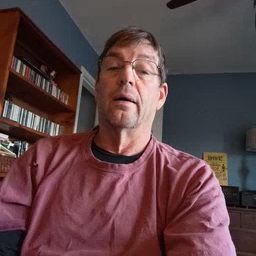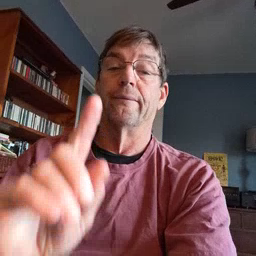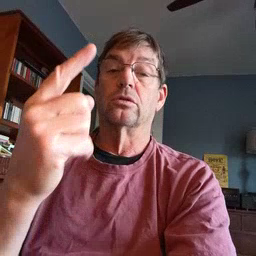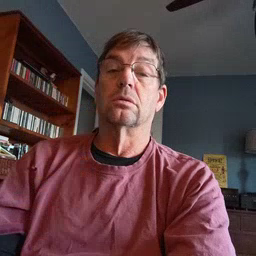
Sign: first